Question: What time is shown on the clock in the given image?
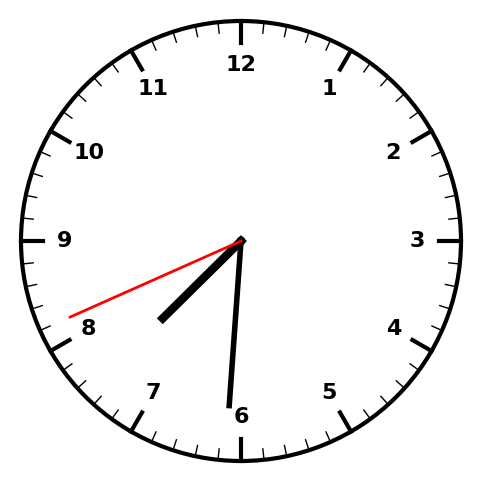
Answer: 07:30:41